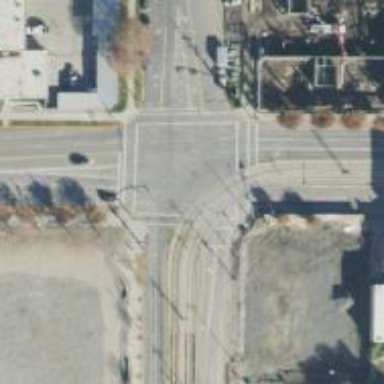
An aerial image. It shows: Crossing with line markings on the road.